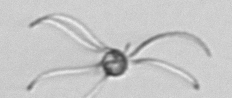
Label: Ophiaster